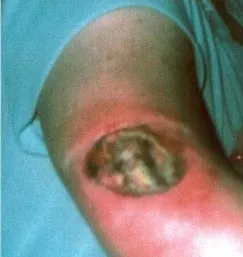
(Color) Progression of a wound in a patient following cardiac ablation procedure. The arm remained in the primary beam near the port of the x-ray tube with the separator cone removed. Ulcer at 5 months after procedure.
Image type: medical_photograph (other_medical_photograph)